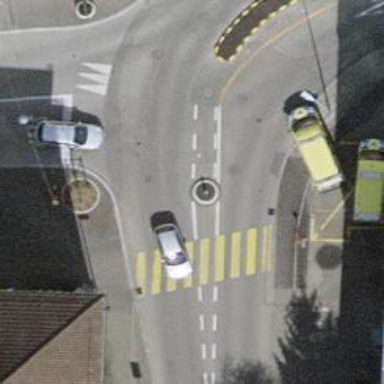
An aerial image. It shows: Uncontrolled crossing with pedestrian island.